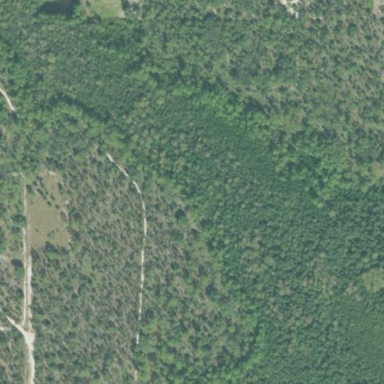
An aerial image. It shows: Serene woodland landscape.